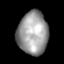
Tissue: lung
Cell type: Epithelial cells
Senescence score: 0.1988
Nuclear area (px): 1280
Mean DAPI intensity: 155.897